Question: I need to concatenate few cells values into one cell that will always be next to the concatenated ones. Here is the example:

There will always be 4 main columns with data and the 5th one "Wynik" will be used to concatenate the values from the 4 cells in the same row. So for example the final result in each row (in "Wynik column) will be "REG-15_S1_2018-01-20_12333"
I want to create macro for it to do it instantly because there will be thousends of records in each columns but I didnt found any example for it, neither I'm expert in VBA... Do u have any solution how to do it or any popular macro that can be used?
I will be thankful for any help.
Alex
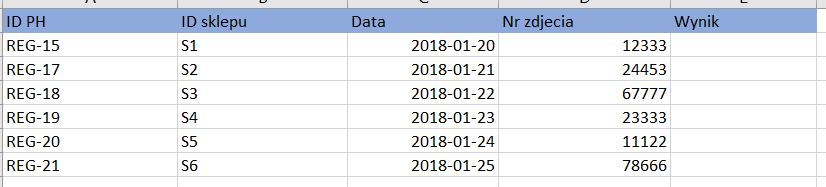
Answer: try this
'''
Option Explicit
Sub main()
Dim data As Variant
With Range("A1").CurrentRegion
data = .Resize(.Rows.Count - 1, 4).Offset(1).Value
End With
ReDim wynik(1 To UBound(data)) As Variant
Dim i As Variant
For i = 1 To UBound(data)
data(i, 3) = Format(data(i, 3), "yyyy-mm-dd")
wynik(i) = Join(Application.index(data, i, 0), "_")
Next
Range("E2").Resize(UBound(data)).Value = Application.Transpose(wynik)
End Sub
'''